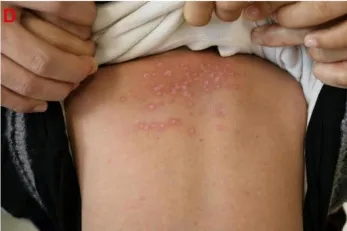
(D) A photograph of back showing the rash had disappeared.
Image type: medical_photograph (skin_photograph)